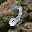
Label: 2